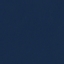
Land use / land cover class: SeaLake